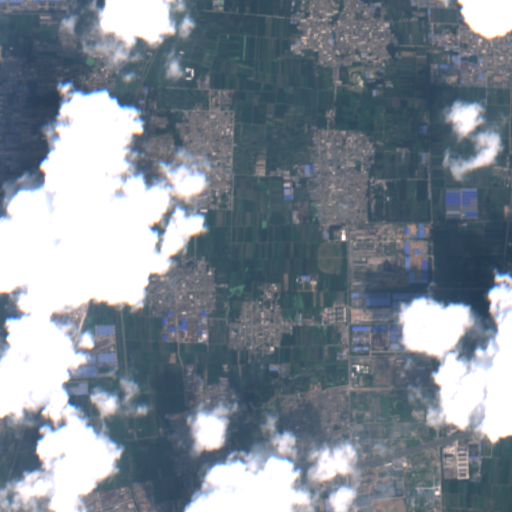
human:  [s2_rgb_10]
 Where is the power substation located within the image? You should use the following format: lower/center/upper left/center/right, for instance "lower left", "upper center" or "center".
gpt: The power substation is located in the lower right of the image.
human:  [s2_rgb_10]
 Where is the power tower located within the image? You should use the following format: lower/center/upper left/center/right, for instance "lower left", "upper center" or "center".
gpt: The power tower is located in the right of the image.
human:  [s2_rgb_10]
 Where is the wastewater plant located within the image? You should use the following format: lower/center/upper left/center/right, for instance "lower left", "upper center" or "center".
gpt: The wastewater plant is located in the upper left of the image.
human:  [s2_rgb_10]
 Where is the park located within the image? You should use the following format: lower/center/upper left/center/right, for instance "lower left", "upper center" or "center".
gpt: There is no park in the image.